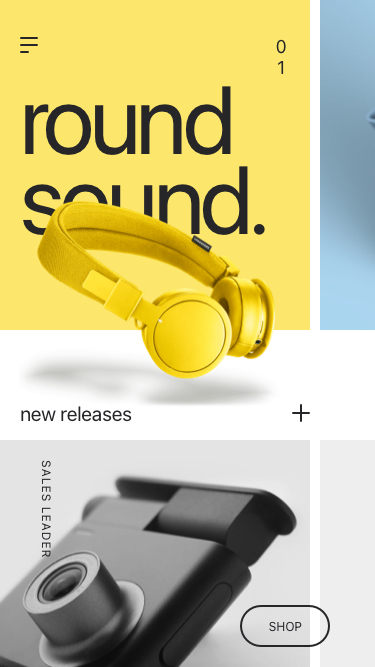
Text in this UI design:
round
sound.
01
new releases